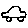
Label: car